Interaction volume radius: 5 \u00c5
Interaction volume height: 30 \u00c5
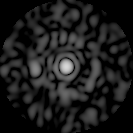
Disorder parameter: 0.8318